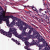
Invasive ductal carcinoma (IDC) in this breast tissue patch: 0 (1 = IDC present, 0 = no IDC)